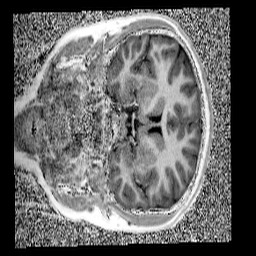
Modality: UNIT1
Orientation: coronal
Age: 13
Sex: female
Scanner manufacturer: siemens
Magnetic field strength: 3 T
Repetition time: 4 s
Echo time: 0.00299 s